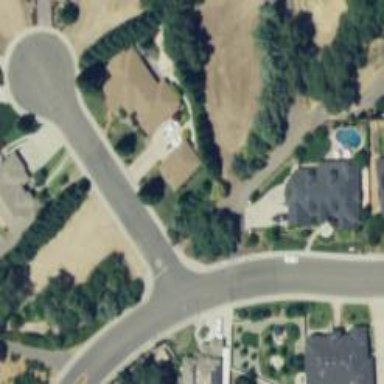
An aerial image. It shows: Residential road.